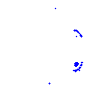
Particle: kaon